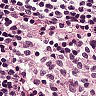
Metastatic tissue present: no